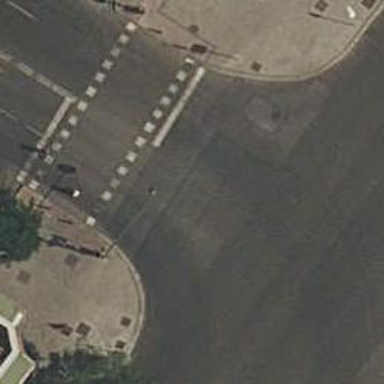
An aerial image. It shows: Crossing with traffic signals.